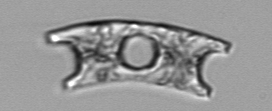
Label: Eucampia